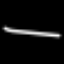
Label: line